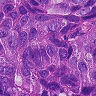
Metastatic tissue present: yes